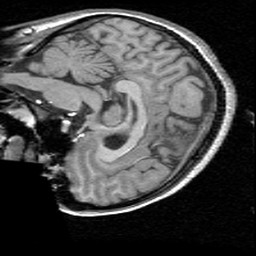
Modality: T1w
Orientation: sagittal
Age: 20
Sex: female